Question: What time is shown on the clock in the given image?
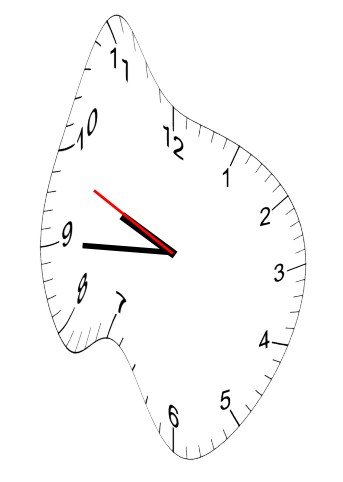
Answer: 09:44:49